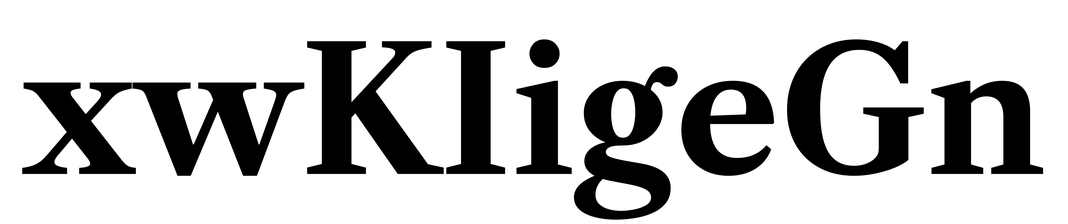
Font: LibreCaslonText_Bold